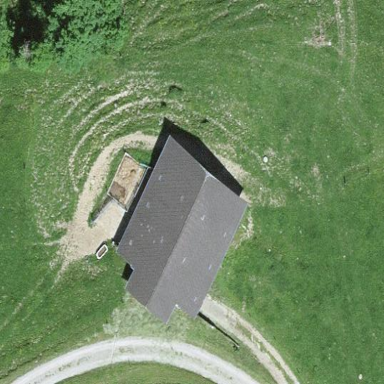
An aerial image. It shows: Barn.